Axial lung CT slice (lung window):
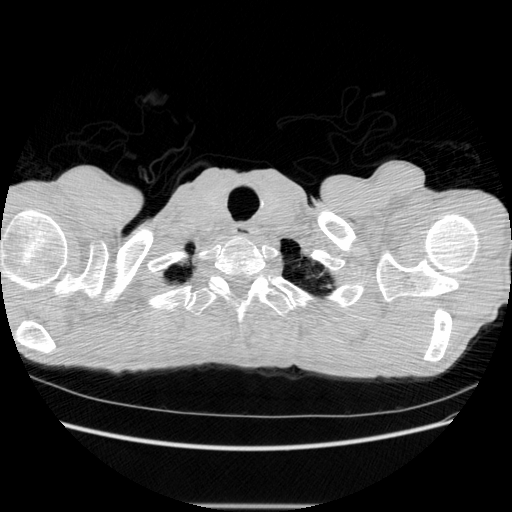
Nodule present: no